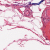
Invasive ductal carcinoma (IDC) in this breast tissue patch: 0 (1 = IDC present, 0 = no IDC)